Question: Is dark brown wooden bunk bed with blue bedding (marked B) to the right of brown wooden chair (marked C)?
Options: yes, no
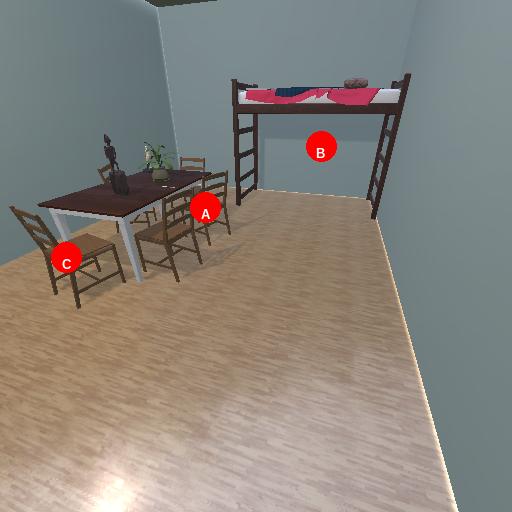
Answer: yes